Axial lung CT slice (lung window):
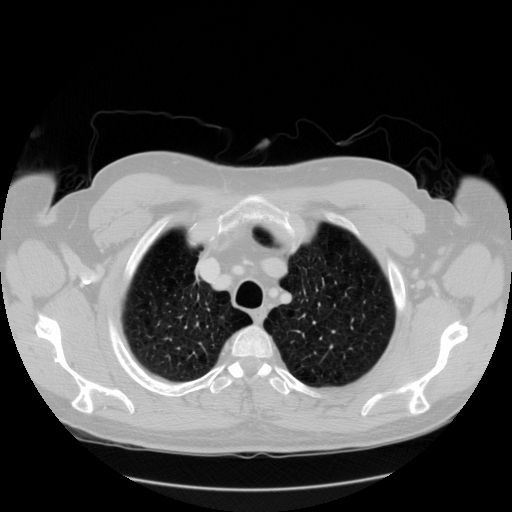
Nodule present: no